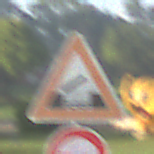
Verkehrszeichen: BeweglicheBruecke
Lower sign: Ueberholverbot
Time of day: SunriseSunset
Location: Outdoor (Suburban)
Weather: PartlyCloudy
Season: NotSpecified
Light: Natural